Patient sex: F
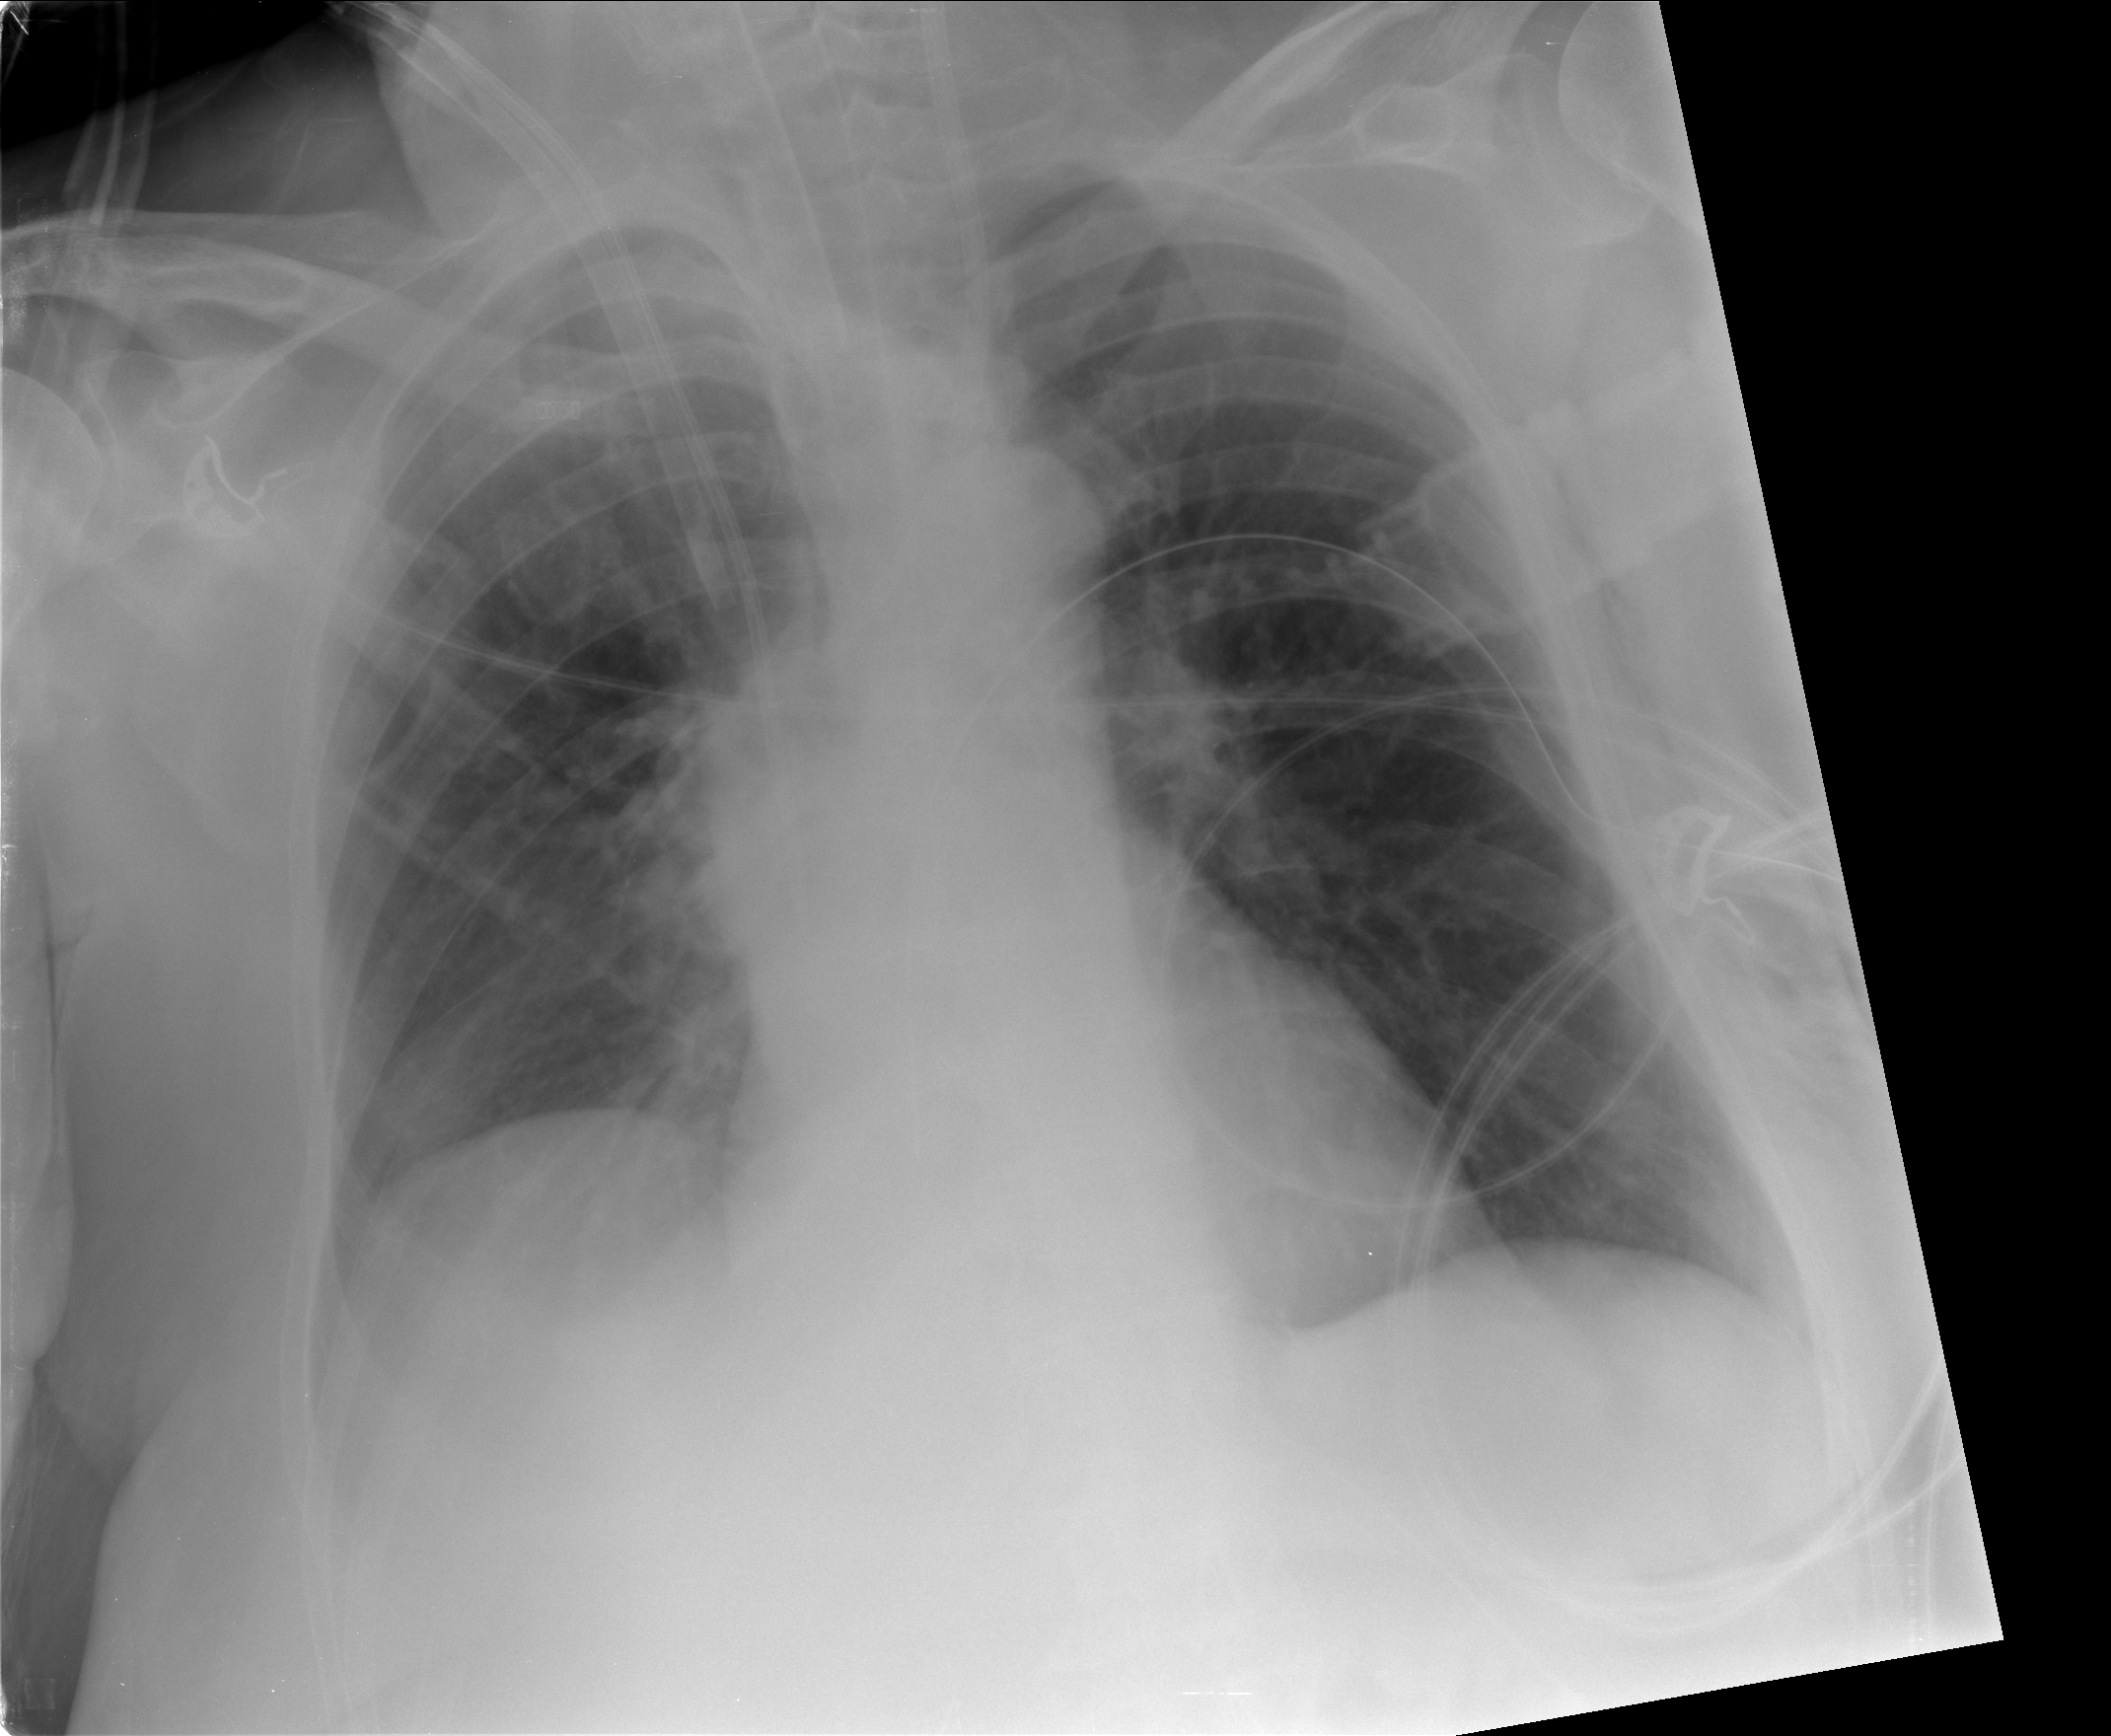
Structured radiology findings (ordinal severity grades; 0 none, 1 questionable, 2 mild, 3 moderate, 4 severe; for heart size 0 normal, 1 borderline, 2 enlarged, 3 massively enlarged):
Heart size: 0
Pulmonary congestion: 3
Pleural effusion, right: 2
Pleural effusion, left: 0
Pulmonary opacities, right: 0
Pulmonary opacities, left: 0
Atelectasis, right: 2
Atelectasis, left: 0